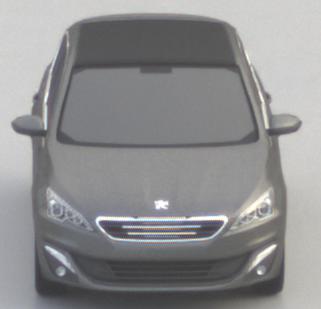
Make: Peugeot
Model: 308 VTi 82
Detailed model: 308 (II)
Model produced from: 2013/09
Model produced until: 2014/11
Doors: 5
Color: gray
Road condition: wet road
Daytime: morning or afternoon
Contrast: low contrast